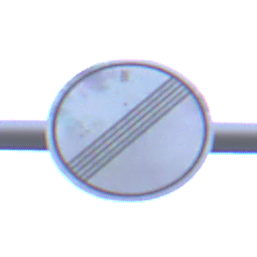
Verkehrszeichen: EndeSaemtlicherBegrenzungen
Umgebung: Outdoor, Urban
Tageszeit: SunriseSunset
Wetter: PartlyCloudy
Licht: Natural
Jahreszeit: NotSpecified
Kontrast: LowContrast